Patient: sex F, age 33
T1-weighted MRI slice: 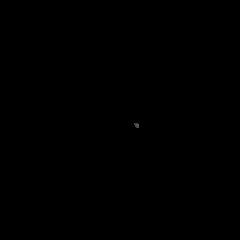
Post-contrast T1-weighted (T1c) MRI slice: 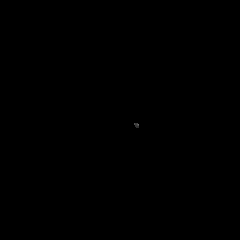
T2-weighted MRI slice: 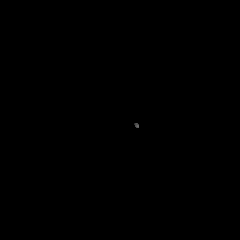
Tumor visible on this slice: no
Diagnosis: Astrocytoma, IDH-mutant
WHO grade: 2